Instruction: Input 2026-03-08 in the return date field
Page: home
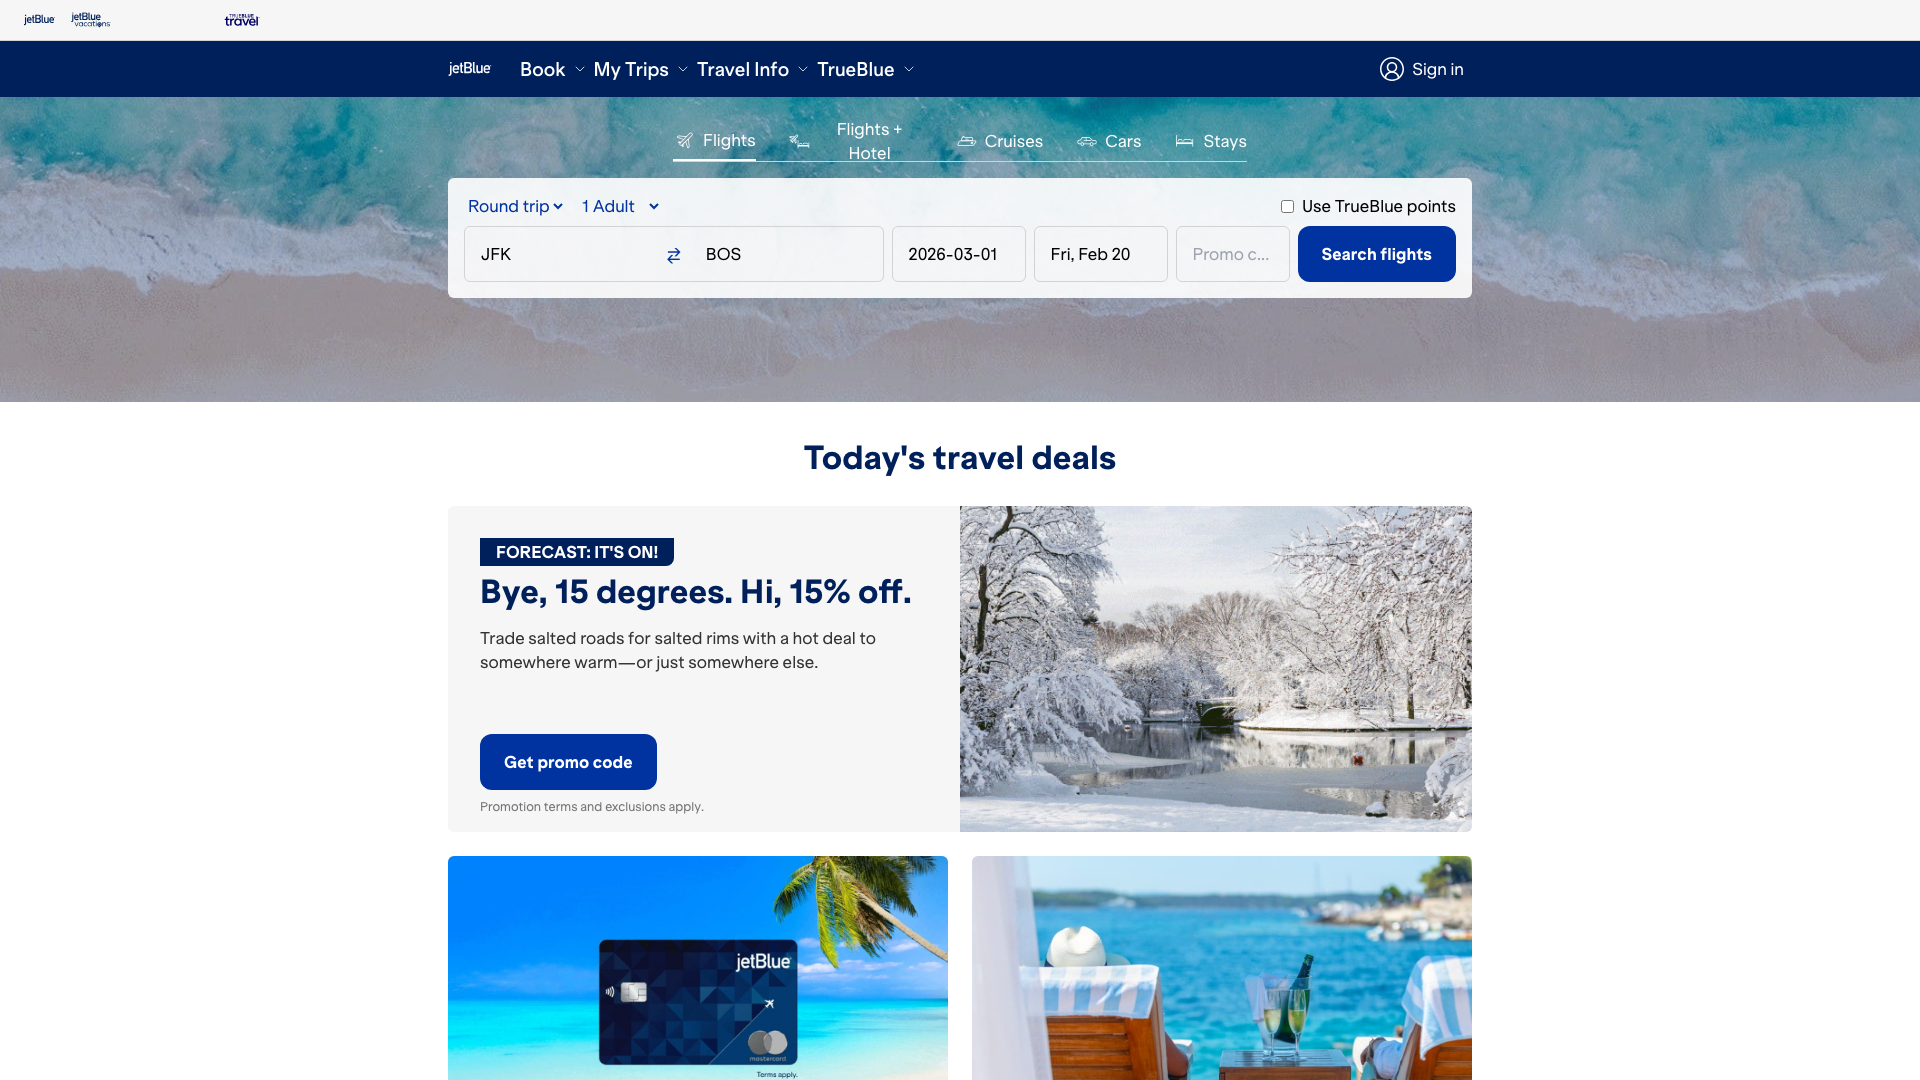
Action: type